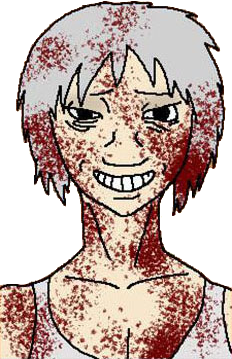
Label: 5_Coomer